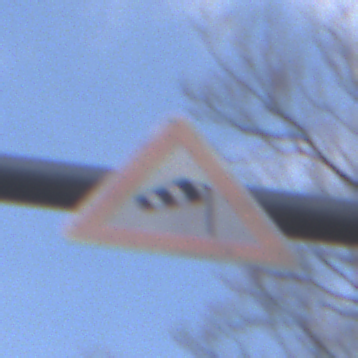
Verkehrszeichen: SeitenwindVonRechts
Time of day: MorningAfternoon
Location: Outdoor (Nature)
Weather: PartlyCloudy
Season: NotSpecified
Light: Natural